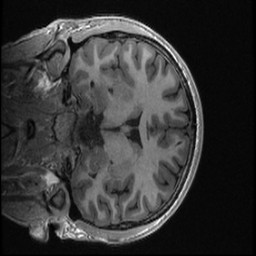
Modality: T1w
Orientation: coronal
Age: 19
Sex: male